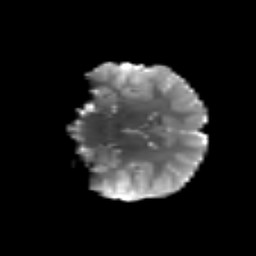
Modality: T2w
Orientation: coronal
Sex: male
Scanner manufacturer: siemens
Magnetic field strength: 3 T
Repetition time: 5 s
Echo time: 0.071 s